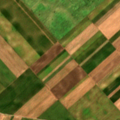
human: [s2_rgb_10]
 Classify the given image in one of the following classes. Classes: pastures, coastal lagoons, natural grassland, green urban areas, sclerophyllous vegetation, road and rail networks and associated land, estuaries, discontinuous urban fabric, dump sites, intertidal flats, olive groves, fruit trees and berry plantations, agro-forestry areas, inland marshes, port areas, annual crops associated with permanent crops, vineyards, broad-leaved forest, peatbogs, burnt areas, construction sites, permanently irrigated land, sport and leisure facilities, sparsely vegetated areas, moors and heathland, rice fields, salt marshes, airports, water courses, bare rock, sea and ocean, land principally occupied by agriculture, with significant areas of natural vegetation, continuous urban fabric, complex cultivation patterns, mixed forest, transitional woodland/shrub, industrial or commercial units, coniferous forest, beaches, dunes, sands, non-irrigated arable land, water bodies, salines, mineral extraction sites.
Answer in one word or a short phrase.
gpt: non-irrigated arable land